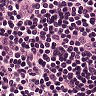
Metastatic tissue present: no